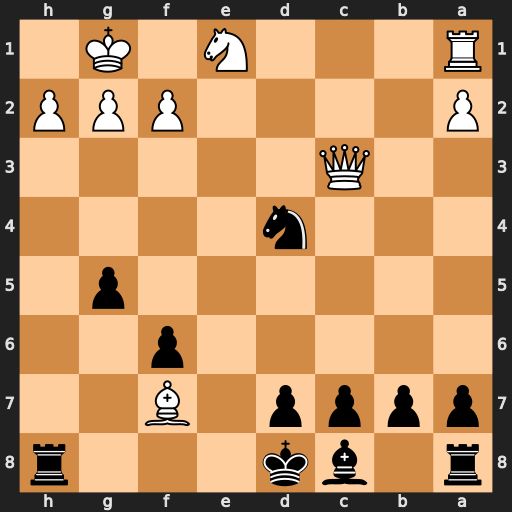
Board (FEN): r1bk3r/pppp1B2/5p2/6p1/3n4/2Q5/P4PPP/R3N1K1
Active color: b
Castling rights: -
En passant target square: -
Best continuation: Ne2+ Kf1 Nxc3